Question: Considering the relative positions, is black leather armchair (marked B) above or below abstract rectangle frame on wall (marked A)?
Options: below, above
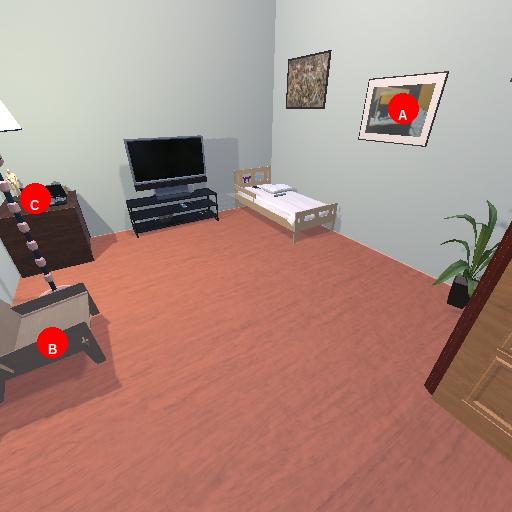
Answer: below